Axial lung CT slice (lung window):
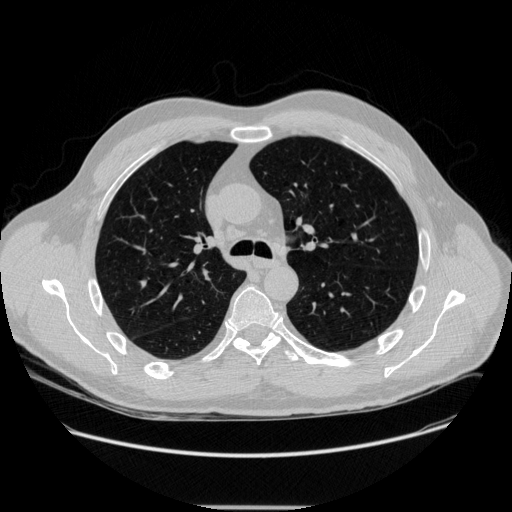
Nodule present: no